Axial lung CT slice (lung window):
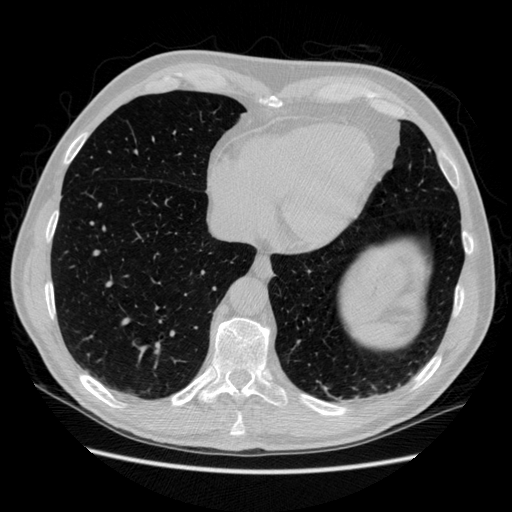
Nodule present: no